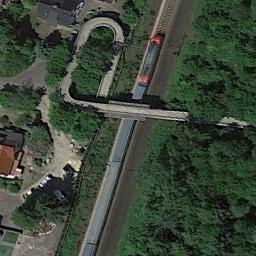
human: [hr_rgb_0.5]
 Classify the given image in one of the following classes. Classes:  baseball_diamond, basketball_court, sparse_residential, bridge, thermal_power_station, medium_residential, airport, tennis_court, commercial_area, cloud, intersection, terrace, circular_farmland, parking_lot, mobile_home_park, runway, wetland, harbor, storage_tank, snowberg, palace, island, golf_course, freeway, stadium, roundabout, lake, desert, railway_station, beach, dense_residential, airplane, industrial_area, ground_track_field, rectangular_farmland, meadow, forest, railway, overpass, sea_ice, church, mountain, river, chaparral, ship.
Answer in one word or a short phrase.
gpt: railway